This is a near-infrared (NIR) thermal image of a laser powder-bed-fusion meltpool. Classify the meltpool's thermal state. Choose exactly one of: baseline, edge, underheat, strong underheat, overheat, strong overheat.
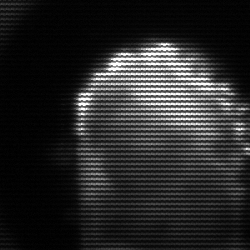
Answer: baseline